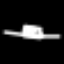
Label: pants